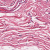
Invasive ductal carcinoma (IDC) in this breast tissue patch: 0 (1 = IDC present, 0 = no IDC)